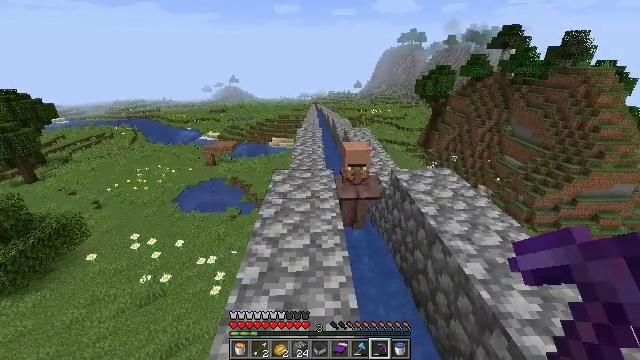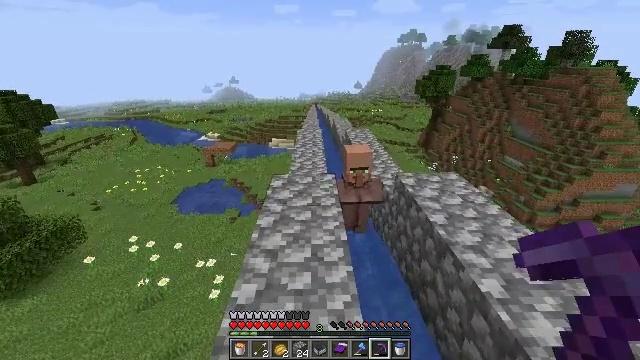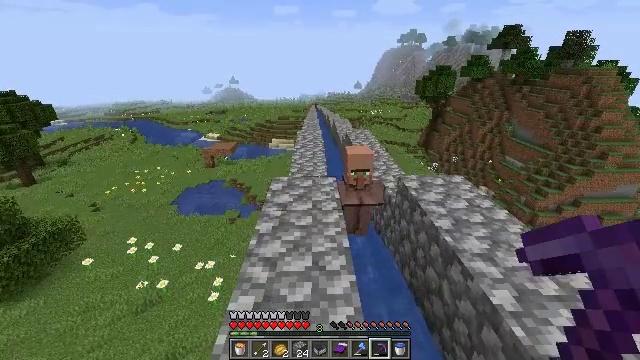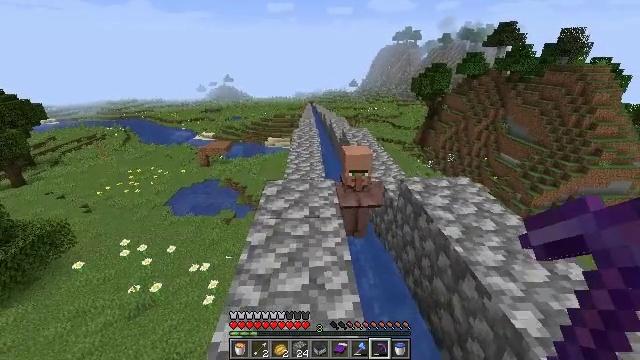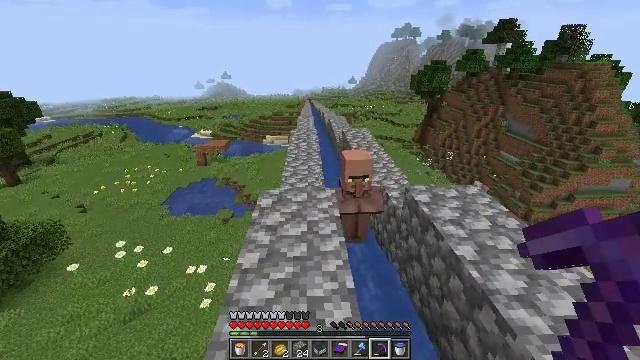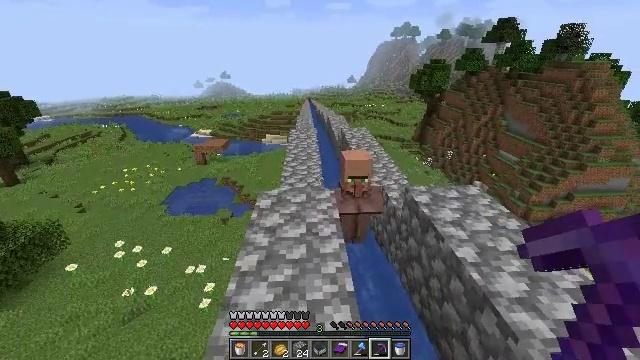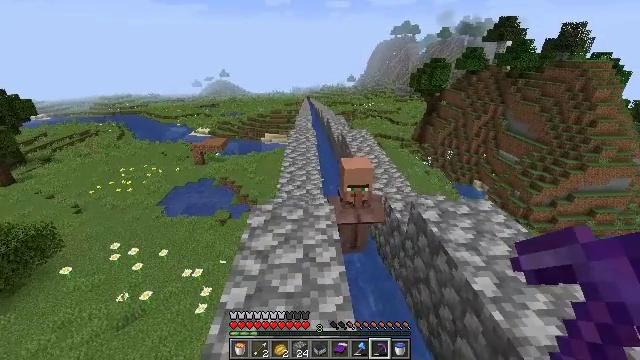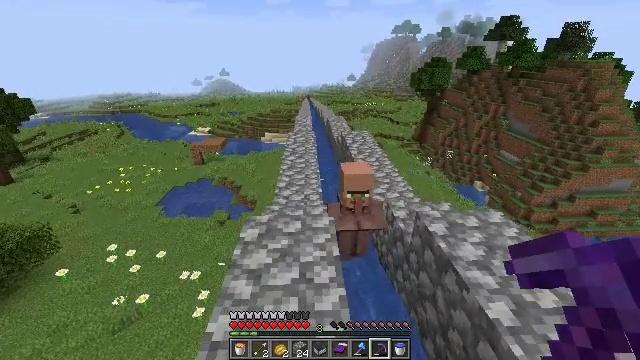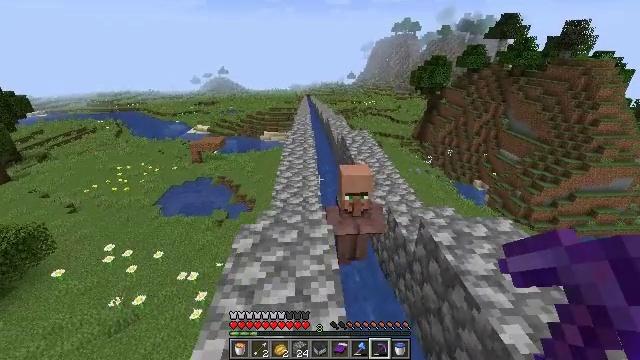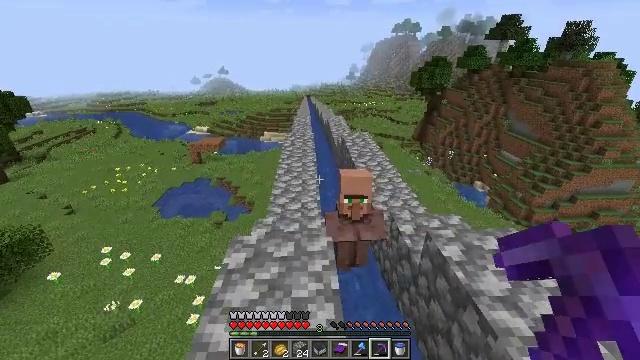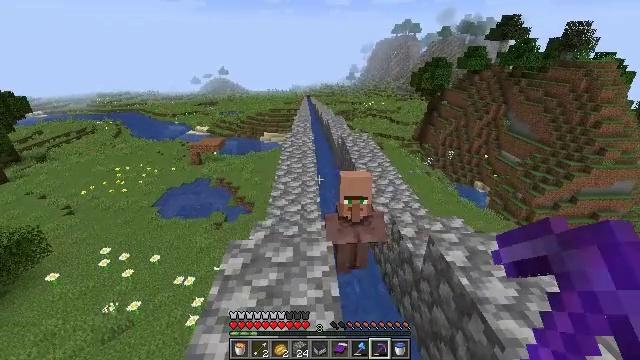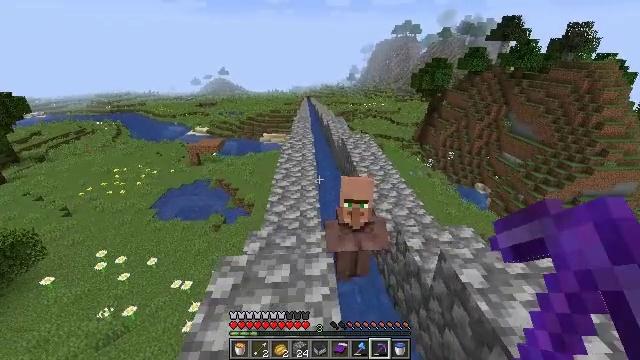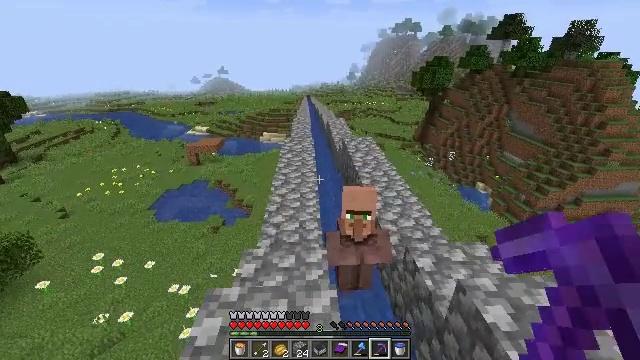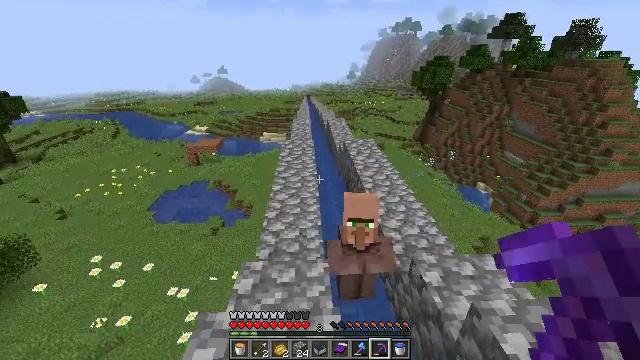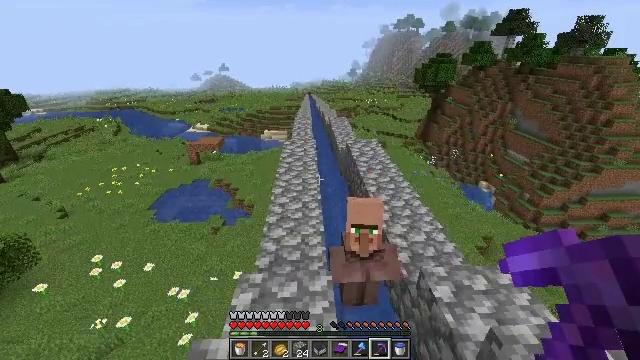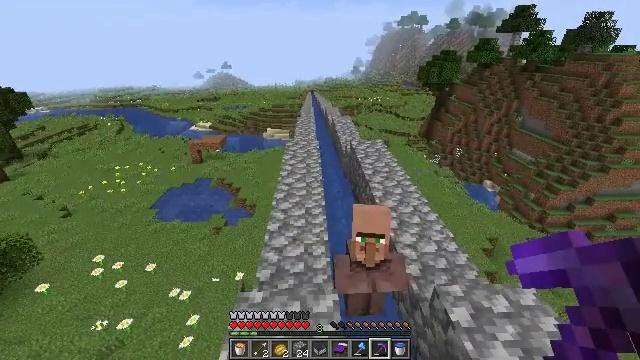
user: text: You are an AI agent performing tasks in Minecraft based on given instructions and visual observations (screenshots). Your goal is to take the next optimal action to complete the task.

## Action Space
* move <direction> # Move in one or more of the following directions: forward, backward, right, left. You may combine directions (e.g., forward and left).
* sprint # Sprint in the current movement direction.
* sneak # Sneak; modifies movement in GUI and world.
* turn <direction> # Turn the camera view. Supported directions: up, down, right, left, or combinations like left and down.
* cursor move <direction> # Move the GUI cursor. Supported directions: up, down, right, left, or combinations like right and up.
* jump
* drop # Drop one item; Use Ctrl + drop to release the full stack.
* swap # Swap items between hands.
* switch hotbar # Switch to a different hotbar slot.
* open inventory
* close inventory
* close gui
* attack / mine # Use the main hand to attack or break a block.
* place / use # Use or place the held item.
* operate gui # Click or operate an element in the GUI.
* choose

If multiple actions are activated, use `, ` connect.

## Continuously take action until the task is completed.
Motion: motion action
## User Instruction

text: Break the cobblestone to create a path.
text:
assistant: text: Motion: move forward
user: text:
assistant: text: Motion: move forward
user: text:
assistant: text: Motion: move forward
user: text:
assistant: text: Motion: move forward
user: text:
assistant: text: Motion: move forward
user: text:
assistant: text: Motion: move forward
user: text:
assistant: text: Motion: move forward
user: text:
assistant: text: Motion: move forward
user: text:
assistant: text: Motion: move forward
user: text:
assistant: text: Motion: move forward
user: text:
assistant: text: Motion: move forward
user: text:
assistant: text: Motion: move forward
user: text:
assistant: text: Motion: move forward
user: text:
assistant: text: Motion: move forward
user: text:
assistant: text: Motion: move forward
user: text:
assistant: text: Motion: move forward
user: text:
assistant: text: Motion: move forward
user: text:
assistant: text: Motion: move forward
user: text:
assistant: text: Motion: move forward
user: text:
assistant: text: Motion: move forward
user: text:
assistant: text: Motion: move forward
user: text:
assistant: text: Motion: move forward
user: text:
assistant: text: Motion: move forward
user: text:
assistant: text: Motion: move forward
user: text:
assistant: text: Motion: move forward
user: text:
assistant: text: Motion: move forward
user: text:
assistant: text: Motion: move forward
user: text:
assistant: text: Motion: no_op
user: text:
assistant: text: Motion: no_op
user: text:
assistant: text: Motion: no_op